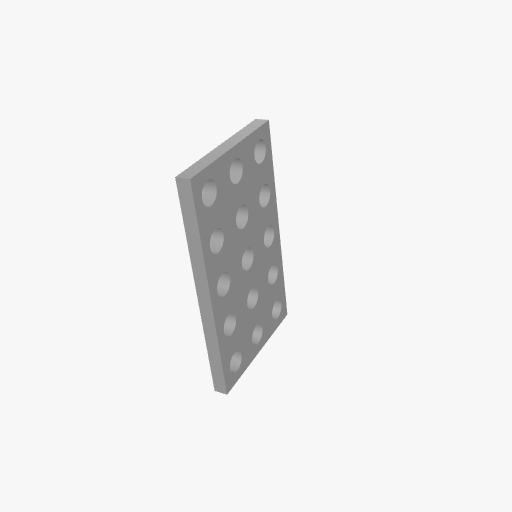
Part: GridPlate3x5H